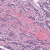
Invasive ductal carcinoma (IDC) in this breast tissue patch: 1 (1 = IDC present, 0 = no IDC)